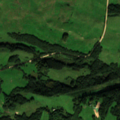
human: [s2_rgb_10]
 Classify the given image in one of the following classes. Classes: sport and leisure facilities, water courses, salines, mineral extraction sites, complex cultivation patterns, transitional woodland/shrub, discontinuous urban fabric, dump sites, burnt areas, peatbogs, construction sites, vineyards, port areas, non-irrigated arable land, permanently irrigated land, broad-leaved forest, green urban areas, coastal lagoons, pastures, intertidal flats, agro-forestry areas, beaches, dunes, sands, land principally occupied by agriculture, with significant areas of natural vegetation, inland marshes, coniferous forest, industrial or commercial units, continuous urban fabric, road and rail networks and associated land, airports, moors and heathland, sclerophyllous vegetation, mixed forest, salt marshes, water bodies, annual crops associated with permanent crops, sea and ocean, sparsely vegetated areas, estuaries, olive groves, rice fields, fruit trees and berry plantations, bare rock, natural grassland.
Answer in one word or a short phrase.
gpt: pastures, complex cultivation patterns, land principally occupied by agriculture, with significant areas of natural vegetation, broad-leaved forest